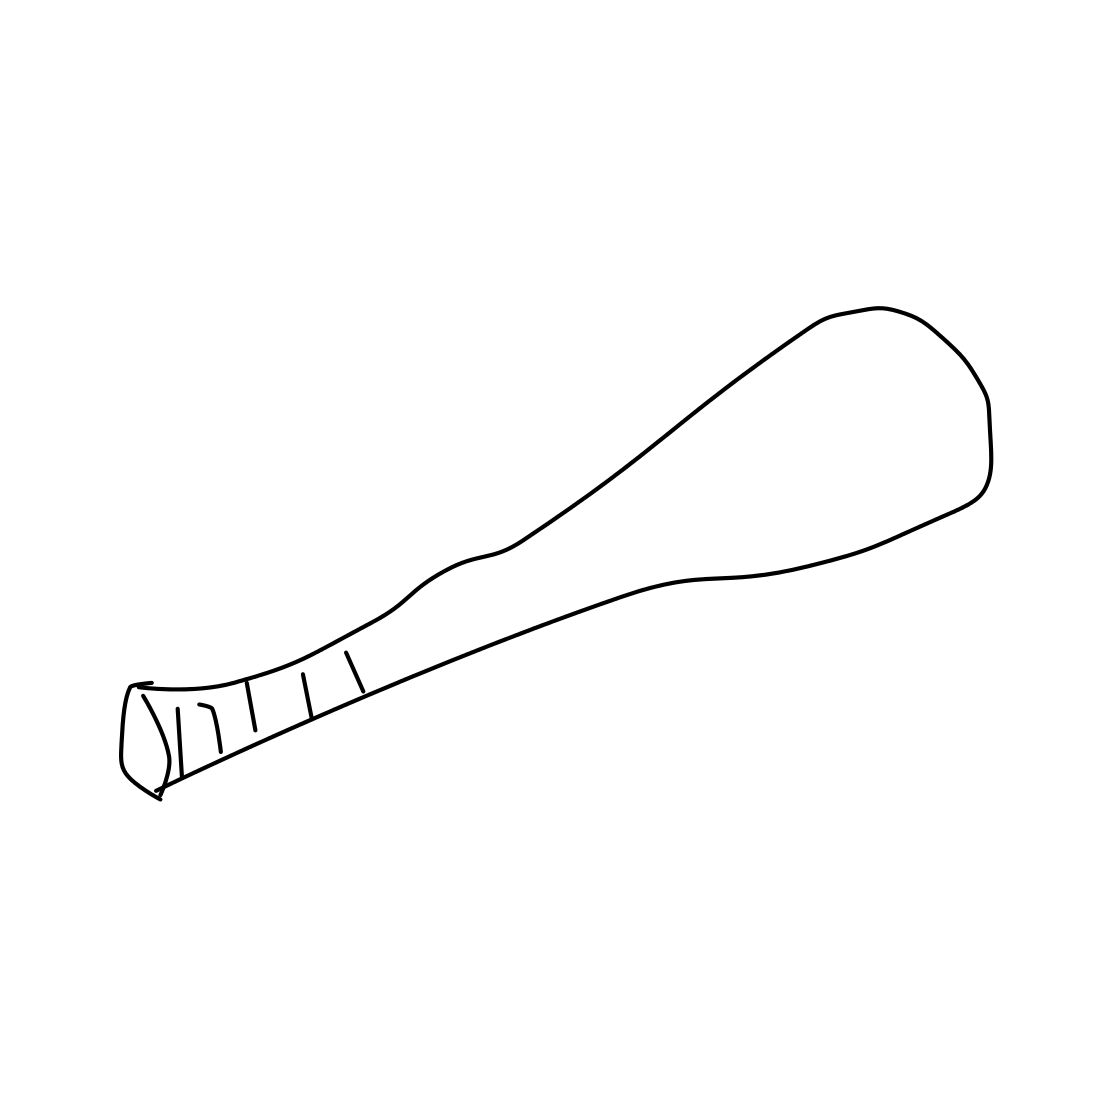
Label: baseball bat